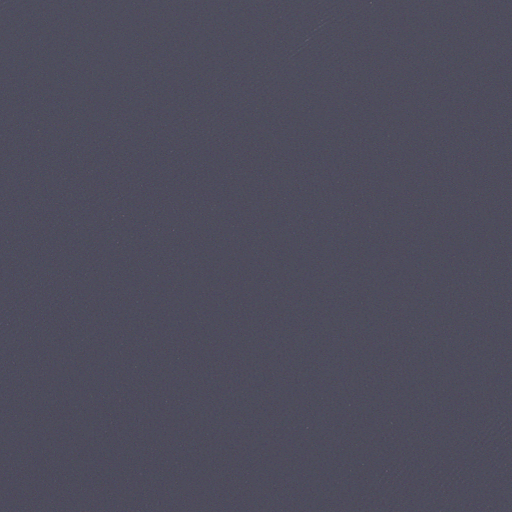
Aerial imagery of bar in Massachusetts named Borden Flats containing only open water